Aerial crown-view tile of a tropical tree (Barro Colorado Island, Panama), acquired 20250317:
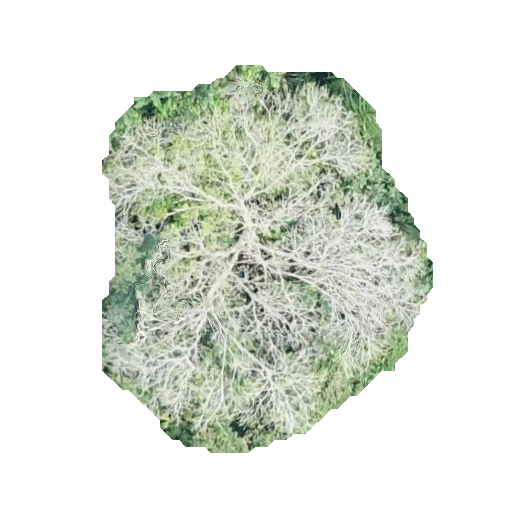
Species: Handroanthus guayacan
GBIF accepted scientific name: Handroanthus guayacan
Crown area: 145.111 m²